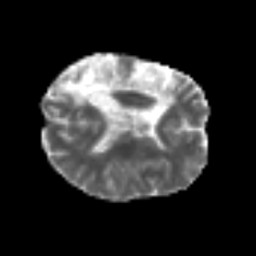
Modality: MD
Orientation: axial
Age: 39
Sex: female
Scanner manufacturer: siemens
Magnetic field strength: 3 T
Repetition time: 6.1 s
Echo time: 0.101 s